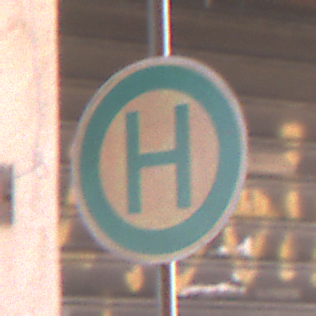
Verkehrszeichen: Haltestelle
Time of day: MorningAfternoon
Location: Outdoor (Urban)
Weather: Clear
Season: NotSpecified
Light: Natural